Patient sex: M
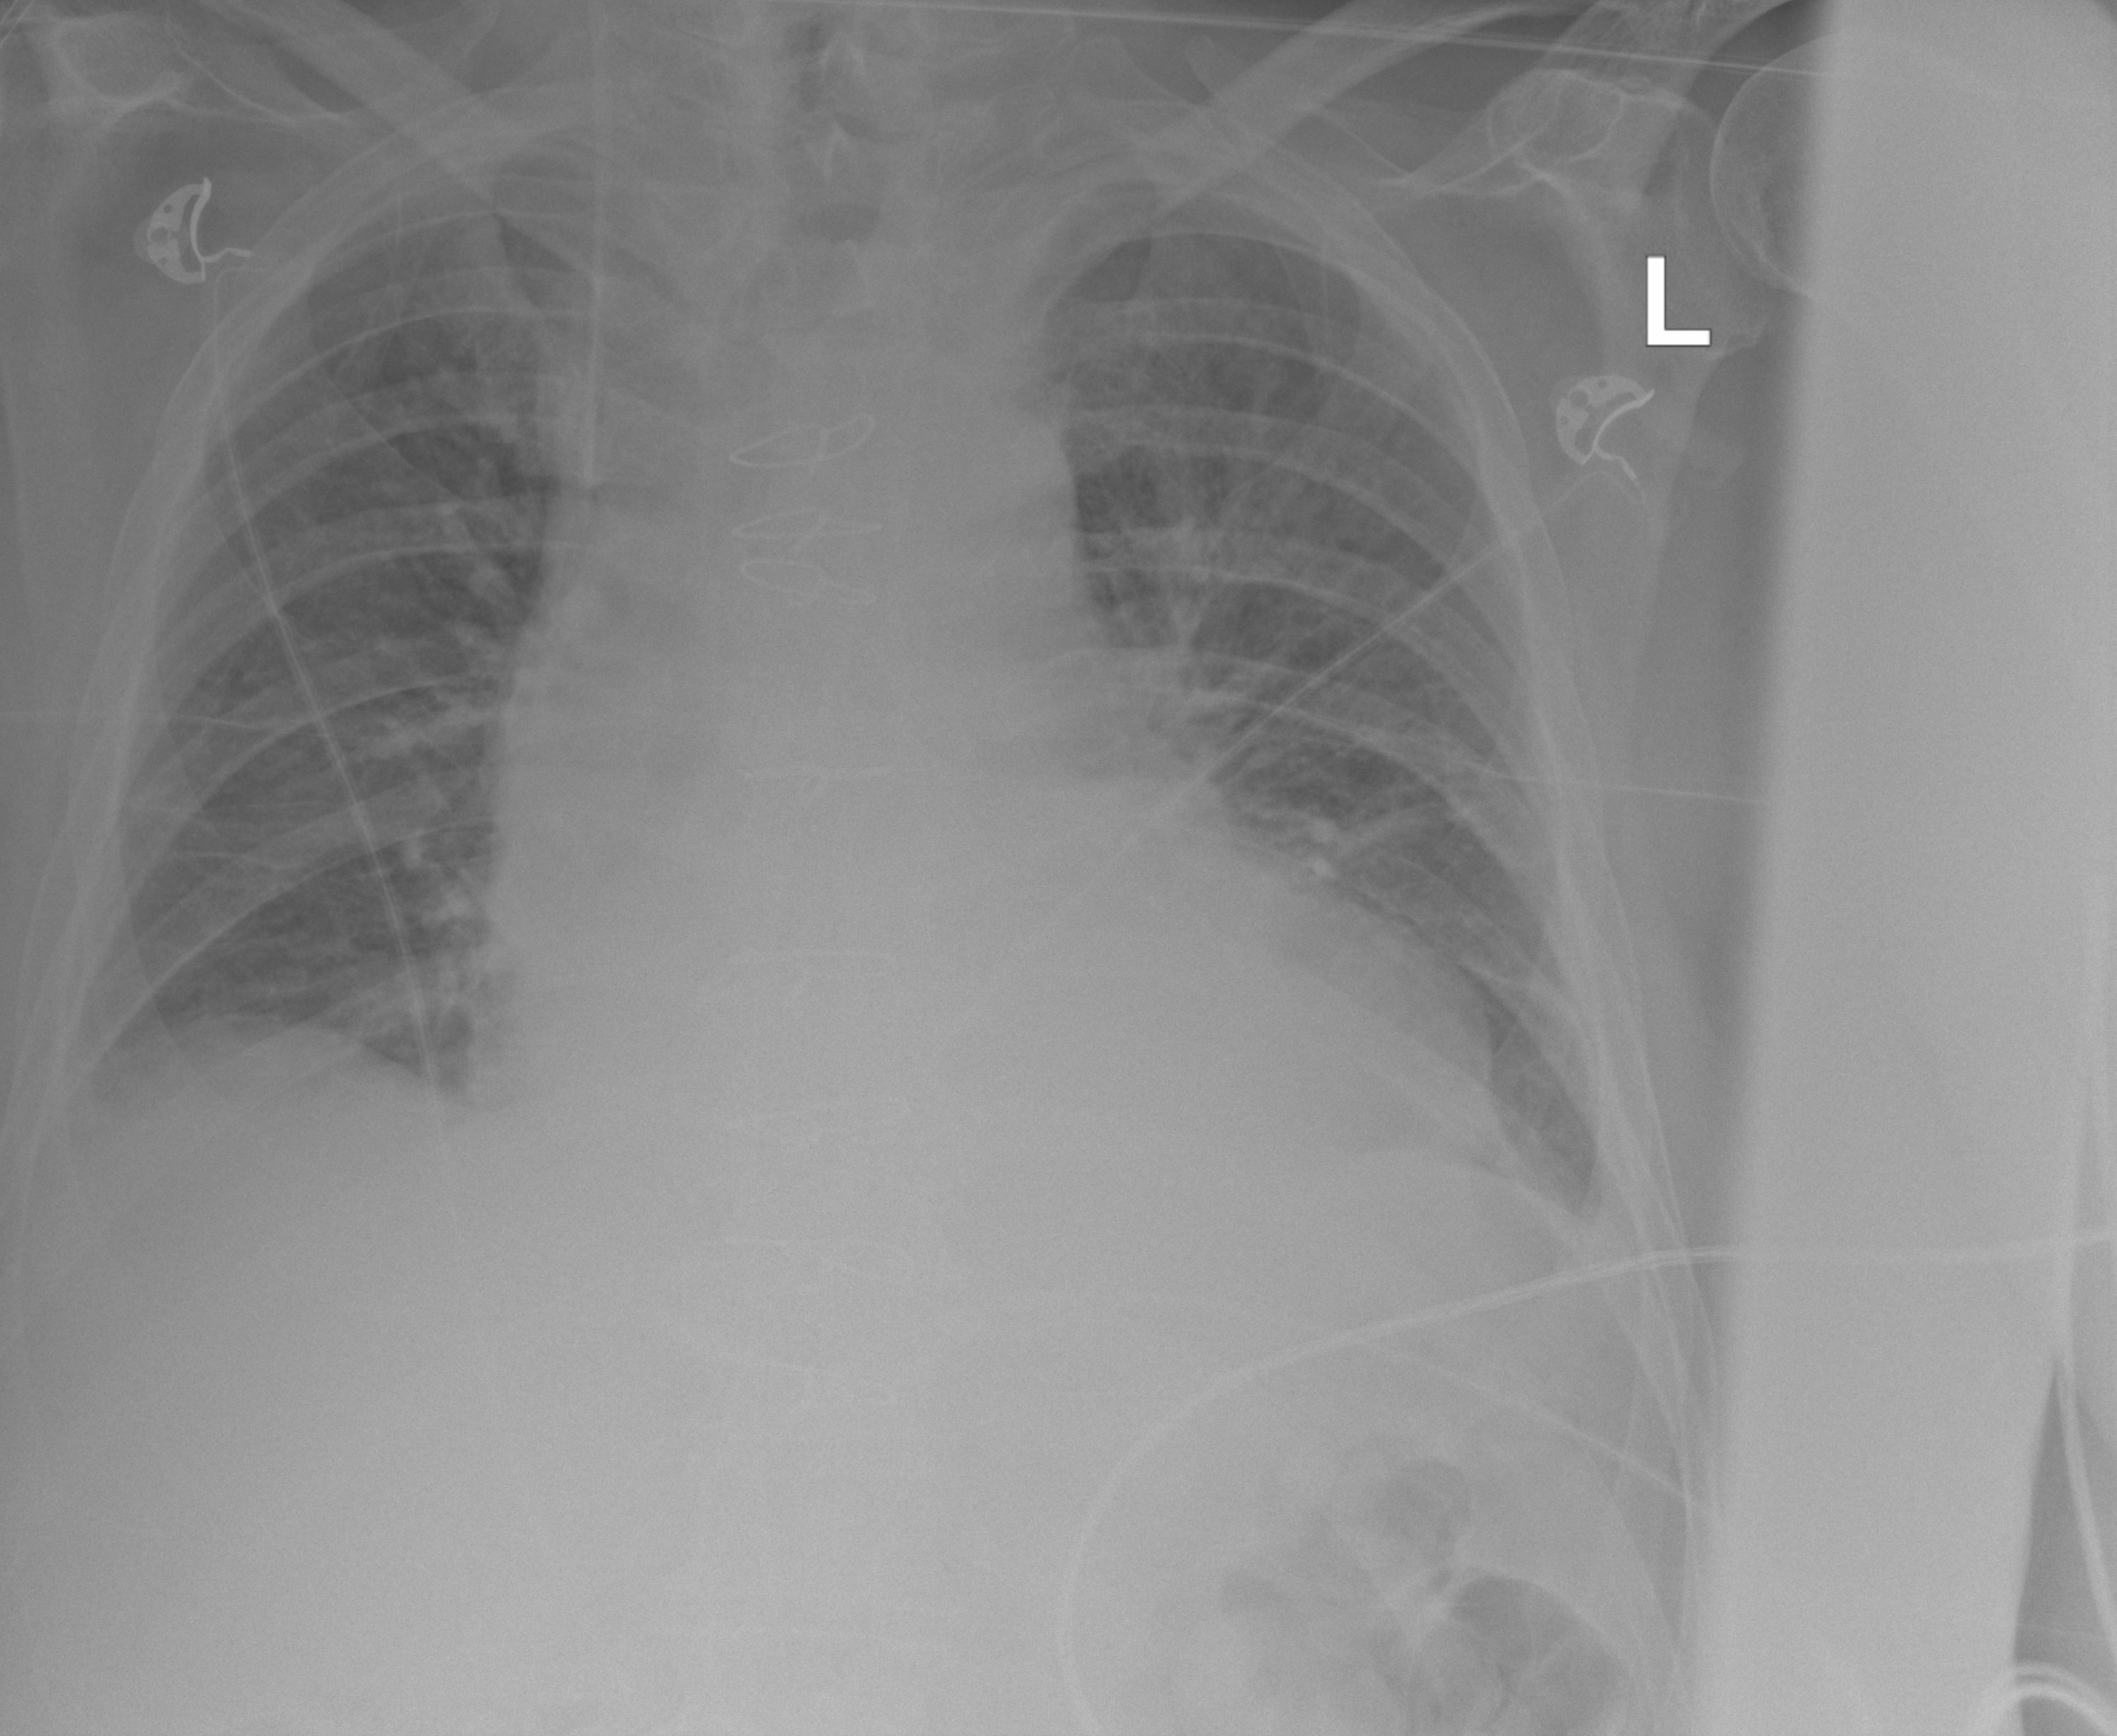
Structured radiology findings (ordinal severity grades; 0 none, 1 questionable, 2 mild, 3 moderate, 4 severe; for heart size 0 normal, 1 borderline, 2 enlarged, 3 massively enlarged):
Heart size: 2
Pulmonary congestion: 2
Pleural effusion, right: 2
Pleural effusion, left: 2
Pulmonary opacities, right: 0
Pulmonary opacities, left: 0
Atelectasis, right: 2
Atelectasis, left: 2